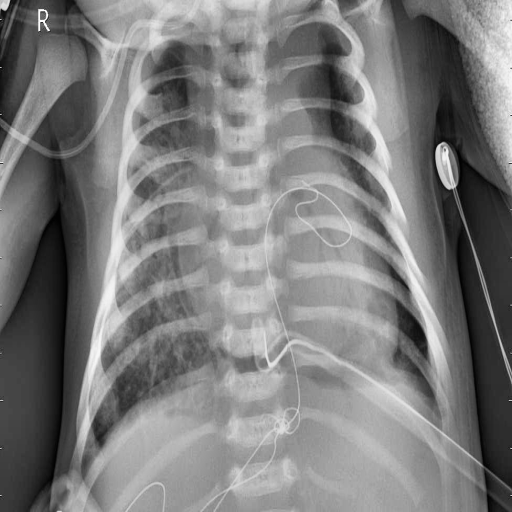
Finding: PNEUMONIA